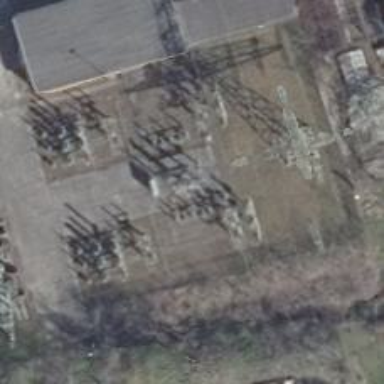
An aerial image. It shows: Power line with three cables.